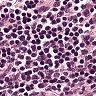
Metastatic tissue present: no